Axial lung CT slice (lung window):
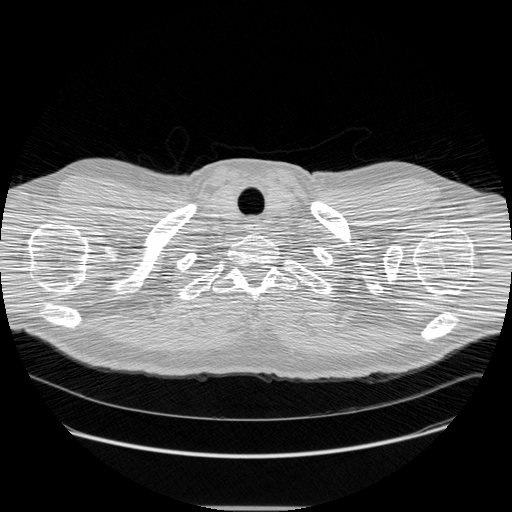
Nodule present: no